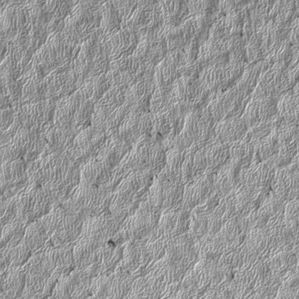
Label: frost